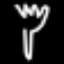
Label: fork